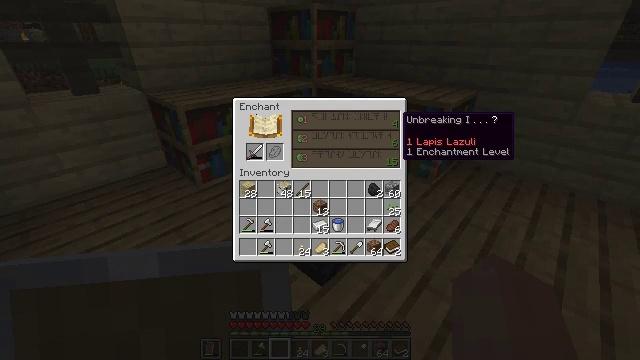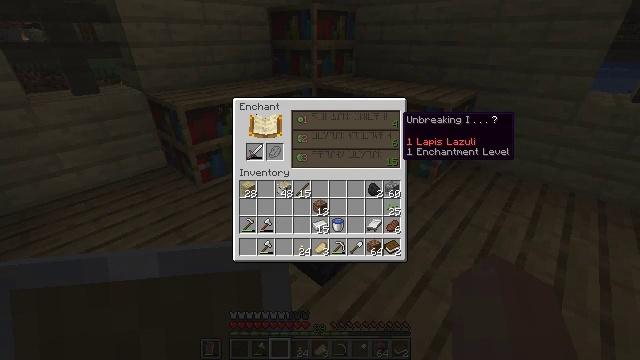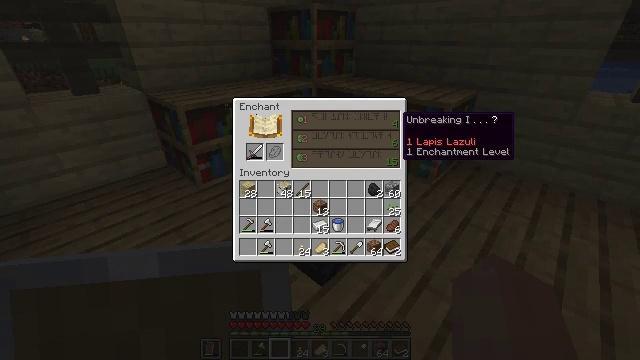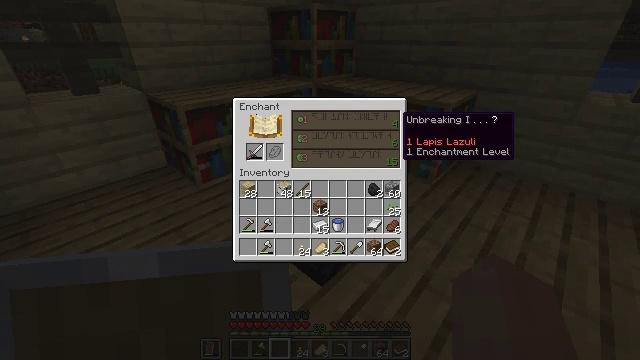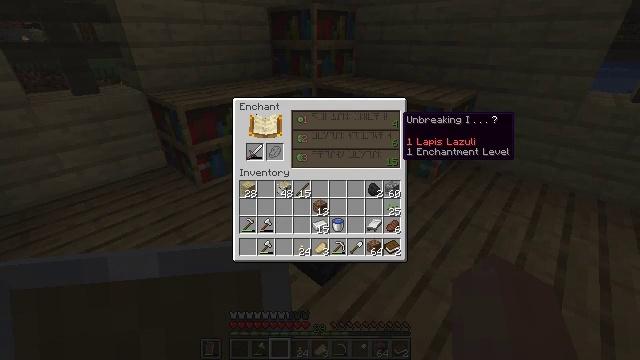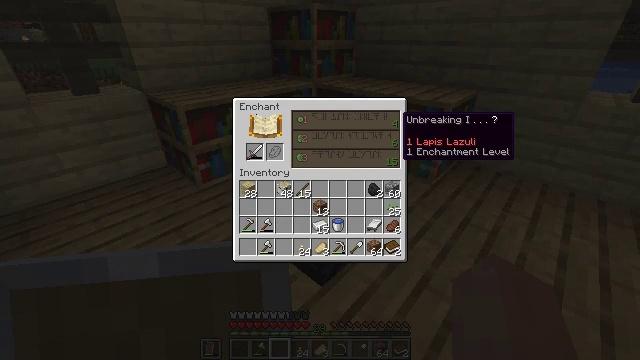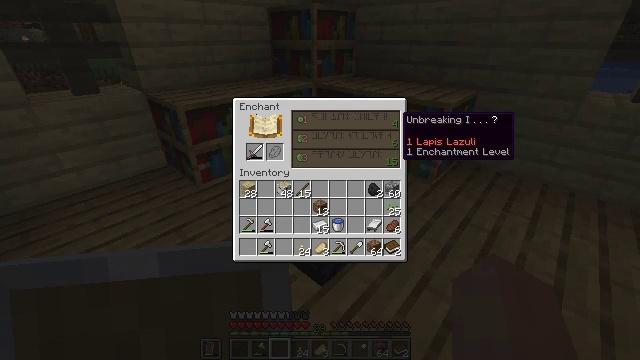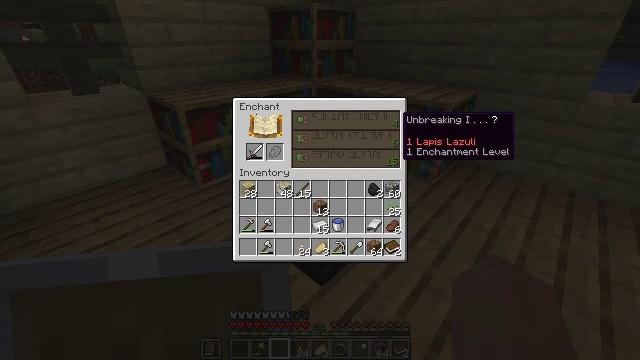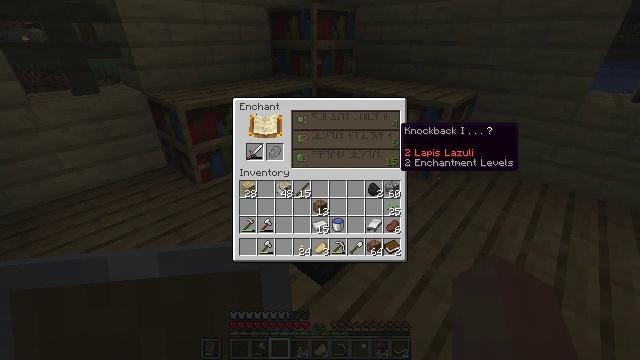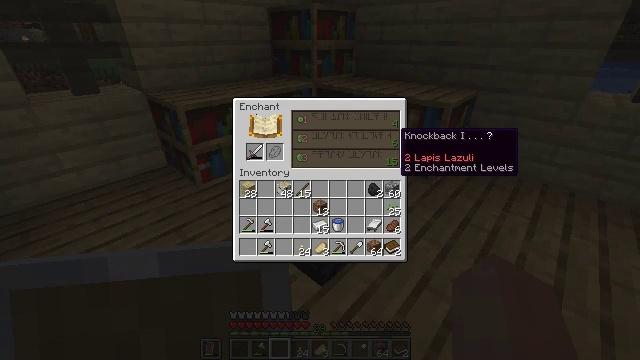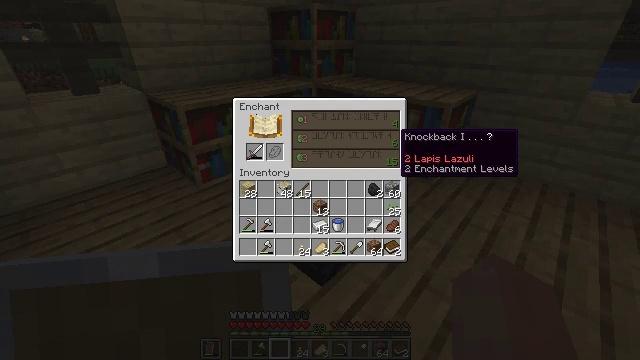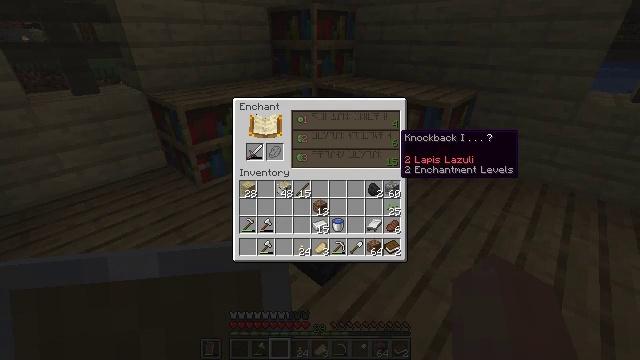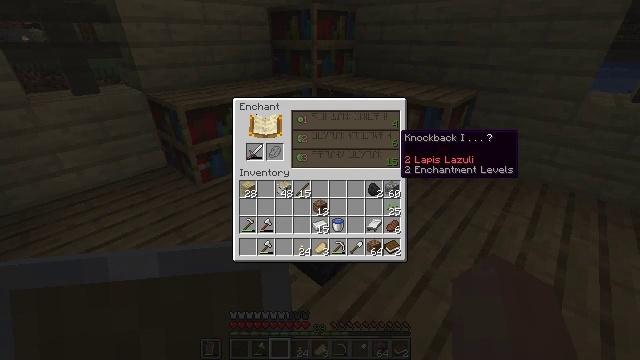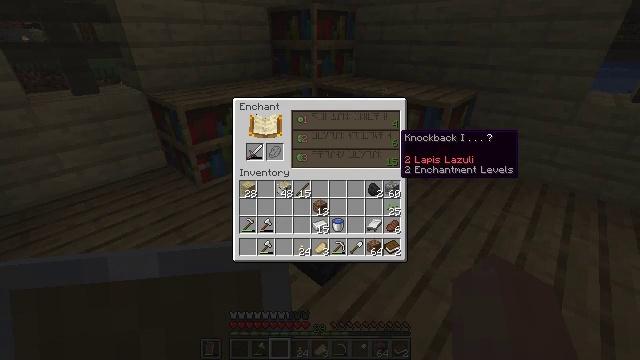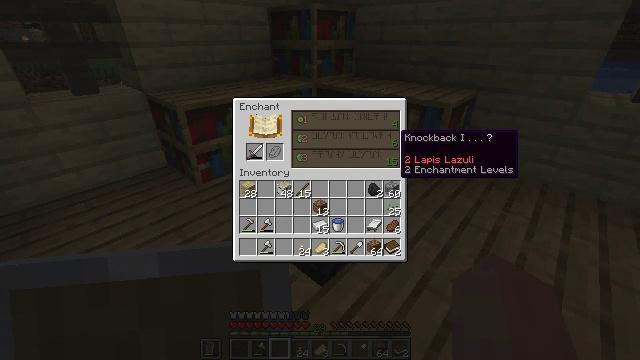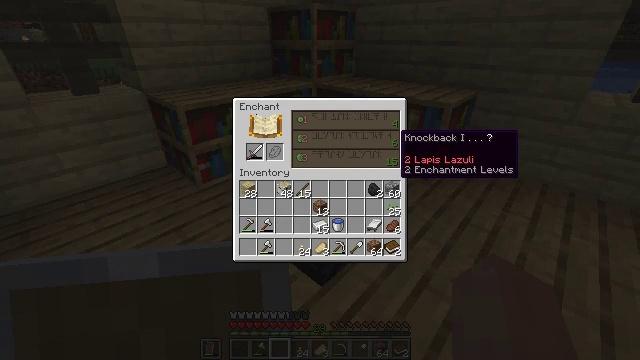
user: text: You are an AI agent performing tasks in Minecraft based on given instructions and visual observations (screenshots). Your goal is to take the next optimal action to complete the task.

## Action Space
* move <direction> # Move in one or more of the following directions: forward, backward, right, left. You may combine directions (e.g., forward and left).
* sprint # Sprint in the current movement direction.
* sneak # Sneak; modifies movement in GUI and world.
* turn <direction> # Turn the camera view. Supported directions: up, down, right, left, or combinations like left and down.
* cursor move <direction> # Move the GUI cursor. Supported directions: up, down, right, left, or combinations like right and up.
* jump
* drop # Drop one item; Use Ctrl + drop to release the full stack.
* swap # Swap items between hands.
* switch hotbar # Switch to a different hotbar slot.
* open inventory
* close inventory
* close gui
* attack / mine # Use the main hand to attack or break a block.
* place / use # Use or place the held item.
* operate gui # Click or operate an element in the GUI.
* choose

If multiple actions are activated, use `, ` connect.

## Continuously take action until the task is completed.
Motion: motion action
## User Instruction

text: Get a fishing rod by crafting with sticks and string.
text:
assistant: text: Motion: no_op
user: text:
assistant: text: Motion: no_op
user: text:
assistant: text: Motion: no_op
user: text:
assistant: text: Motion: no_op
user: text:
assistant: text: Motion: no_op
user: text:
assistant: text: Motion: no_op
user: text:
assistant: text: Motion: no_op
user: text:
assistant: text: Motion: cursor move down
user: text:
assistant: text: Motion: no_op
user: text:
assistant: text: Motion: no_op
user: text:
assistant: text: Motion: no_op
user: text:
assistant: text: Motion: no_op
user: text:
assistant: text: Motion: no_op
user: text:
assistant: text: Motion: no_op
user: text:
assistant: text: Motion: no_op
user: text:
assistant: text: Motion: no_op
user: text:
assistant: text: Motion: no_op
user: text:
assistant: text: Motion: no_op
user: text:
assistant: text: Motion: no_op
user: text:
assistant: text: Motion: no_op
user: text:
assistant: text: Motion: no_op
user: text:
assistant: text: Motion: no_op
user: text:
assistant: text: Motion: no_op
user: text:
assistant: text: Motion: no_op
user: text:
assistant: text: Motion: no_op
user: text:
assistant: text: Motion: no_op
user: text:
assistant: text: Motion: no_op
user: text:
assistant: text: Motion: no_op
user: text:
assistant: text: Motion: no_op
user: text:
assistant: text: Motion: no_op